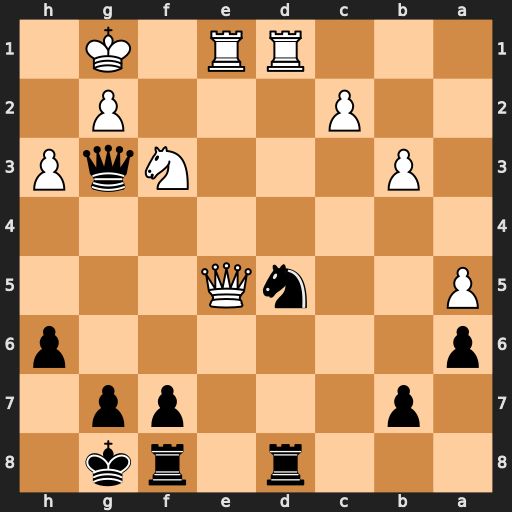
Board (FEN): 3r1rk1/1p3pp1/p6p/P2nQ3/8/1P3NqP/2P3P1/3RR1K1
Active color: b
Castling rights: -
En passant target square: -
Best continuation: Nf4 Qxf4 Qxf4